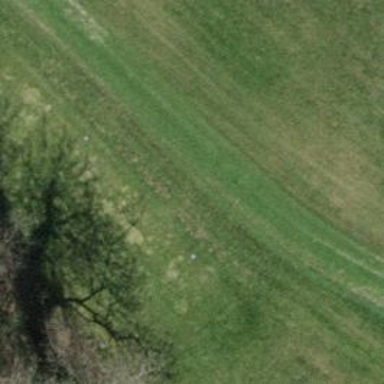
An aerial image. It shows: Grass area designated as golf tee.